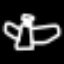
Label: angel